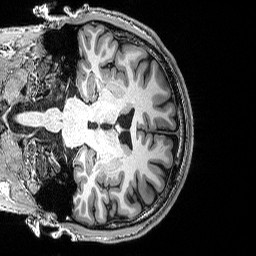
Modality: T1w
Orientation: coronal
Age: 32
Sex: male
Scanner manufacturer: siemens
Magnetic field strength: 3 T
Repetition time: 2.53 s
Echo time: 0.0033 s